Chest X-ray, PA view. Patient: 30 years old, sex F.
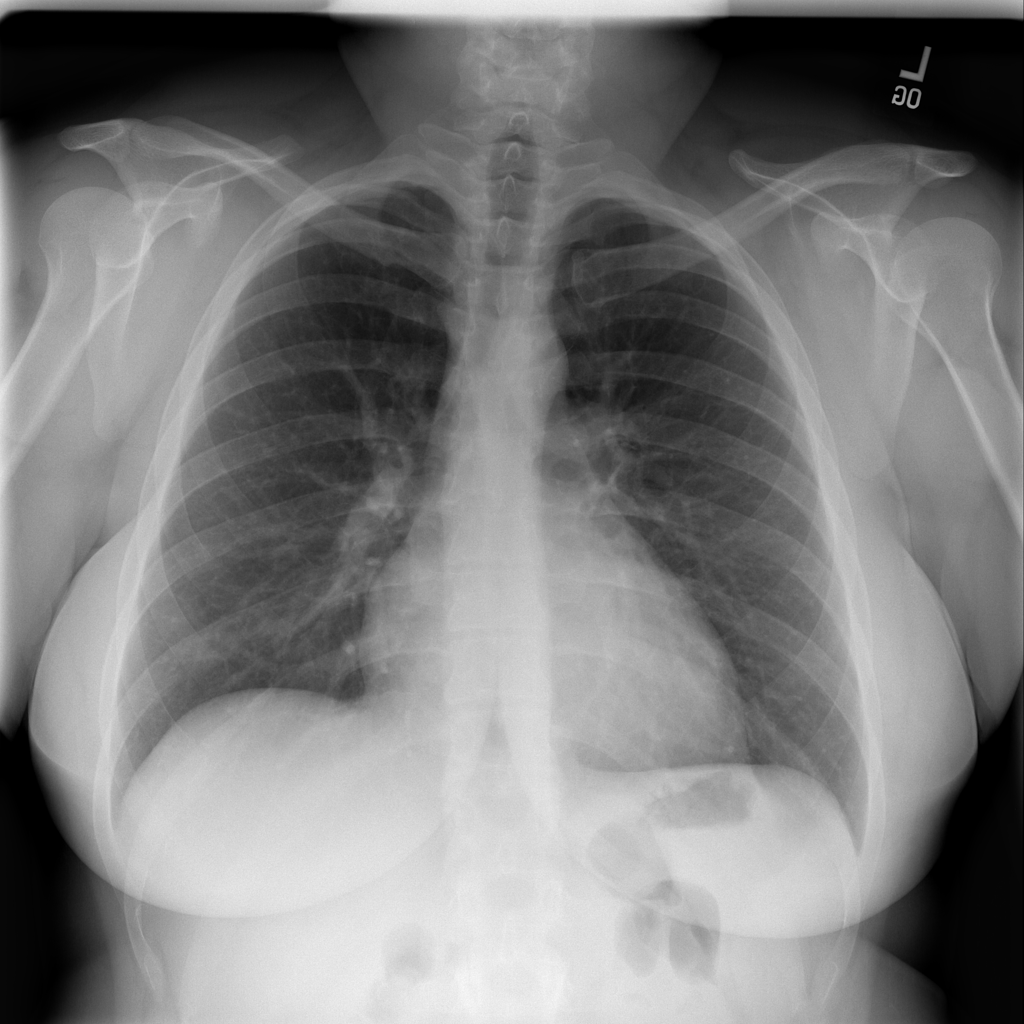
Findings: No Finding